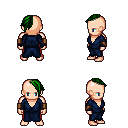
a pixel art fantasy rpg character, male body template, human, light skin, blue robe, red pants, green long mohawk hairstyle, leather bracers, four views (front, back, left, right), 2x2 character sprite sheet, small pixel art, hard edges, no anti-aliasing